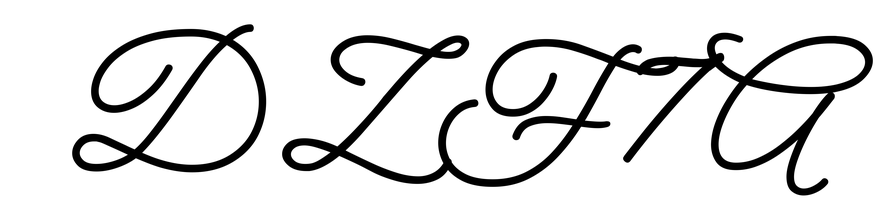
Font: MeowScript-Regular